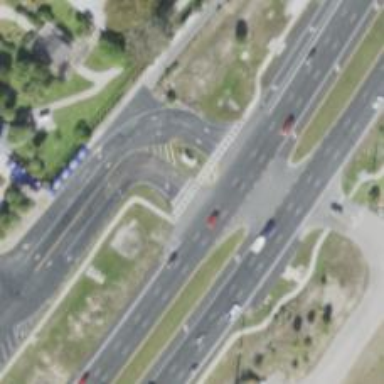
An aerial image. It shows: Marked crossing on footway.